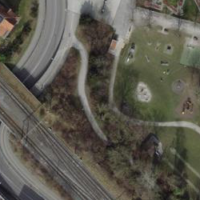
EUNIS habitat code: 53
Species observed at this site:
Chroicocephalus ridibundus
Tachymarptis melba
Corvus corone
Riparia riparia
Monticola saxatilis
Sturnus vulgaris
Carduelis carduelis
Buteo buteo
Falco tinnunculus
Delichon urbicum